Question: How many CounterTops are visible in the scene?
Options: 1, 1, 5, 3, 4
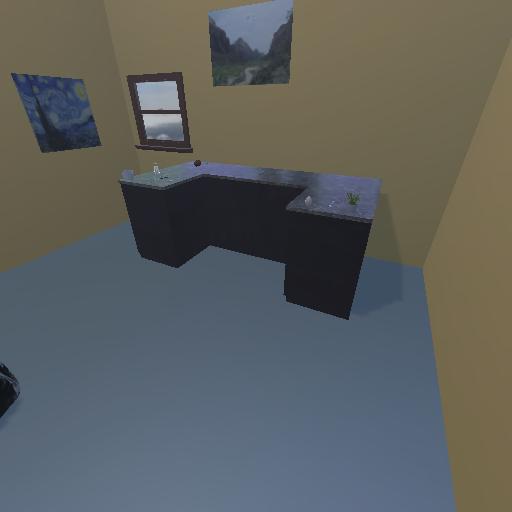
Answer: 1